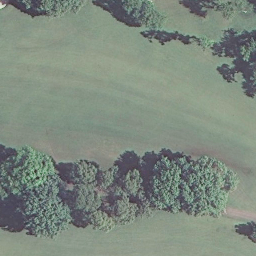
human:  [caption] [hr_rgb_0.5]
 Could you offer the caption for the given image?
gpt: A part of a golf course with green turfs and some trees .

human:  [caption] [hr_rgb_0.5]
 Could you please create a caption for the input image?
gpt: A part of a golf course with with green turfs and some trees .

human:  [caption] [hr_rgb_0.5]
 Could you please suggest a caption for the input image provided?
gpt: This is a part of a golf course with turfs and some trees .

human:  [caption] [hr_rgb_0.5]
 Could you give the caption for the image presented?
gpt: There are green turfs and some trees in the golf course .

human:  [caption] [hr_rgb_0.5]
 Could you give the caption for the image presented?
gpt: Green turfs and some trees in the golf course .